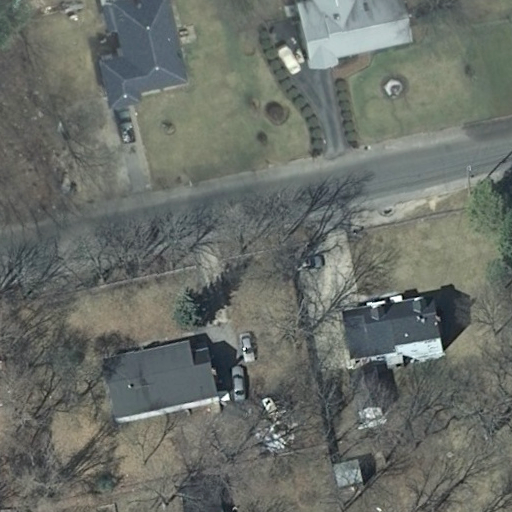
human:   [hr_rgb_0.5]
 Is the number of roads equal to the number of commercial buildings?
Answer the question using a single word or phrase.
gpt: no

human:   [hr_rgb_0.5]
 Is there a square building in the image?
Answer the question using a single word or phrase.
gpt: no

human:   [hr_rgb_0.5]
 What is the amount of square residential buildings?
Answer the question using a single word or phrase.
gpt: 0

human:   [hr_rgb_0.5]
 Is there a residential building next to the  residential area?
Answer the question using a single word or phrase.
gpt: yes

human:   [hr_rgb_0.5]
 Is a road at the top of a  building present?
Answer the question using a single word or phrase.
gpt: yes

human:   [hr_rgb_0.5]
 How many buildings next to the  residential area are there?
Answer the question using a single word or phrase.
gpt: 4

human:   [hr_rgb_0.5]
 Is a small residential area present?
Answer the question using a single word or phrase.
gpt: no

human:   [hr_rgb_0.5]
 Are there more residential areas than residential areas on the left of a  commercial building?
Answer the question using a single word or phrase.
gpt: yes

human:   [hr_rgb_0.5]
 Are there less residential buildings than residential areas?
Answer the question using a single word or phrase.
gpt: no

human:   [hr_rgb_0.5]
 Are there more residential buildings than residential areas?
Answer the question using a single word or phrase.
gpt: yes

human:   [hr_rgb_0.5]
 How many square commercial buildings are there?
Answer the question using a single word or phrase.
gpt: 0

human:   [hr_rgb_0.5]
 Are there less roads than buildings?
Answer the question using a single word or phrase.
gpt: yes

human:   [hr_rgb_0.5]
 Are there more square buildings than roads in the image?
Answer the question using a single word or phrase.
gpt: no

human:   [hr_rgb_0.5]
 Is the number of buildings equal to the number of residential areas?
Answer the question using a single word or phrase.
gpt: no

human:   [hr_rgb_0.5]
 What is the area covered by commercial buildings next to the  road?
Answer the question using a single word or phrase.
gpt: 0m2

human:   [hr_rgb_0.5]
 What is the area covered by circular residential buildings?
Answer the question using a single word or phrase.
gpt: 0m2

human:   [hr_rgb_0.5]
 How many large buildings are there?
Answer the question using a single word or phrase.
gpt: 0

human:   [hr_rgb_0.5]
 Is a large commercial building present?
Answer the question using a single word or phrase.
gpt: no

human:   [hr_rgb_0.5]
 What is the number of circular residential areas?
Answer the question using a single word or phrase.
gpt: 0

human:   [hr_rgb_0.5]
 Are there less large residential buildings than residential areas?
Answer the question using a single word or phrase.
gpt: yes

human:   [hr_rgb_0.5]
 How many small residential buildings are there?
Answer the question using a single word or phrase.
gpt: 2

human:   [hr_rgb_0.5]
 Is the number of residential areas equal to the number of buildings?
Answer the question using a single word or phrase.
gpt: no

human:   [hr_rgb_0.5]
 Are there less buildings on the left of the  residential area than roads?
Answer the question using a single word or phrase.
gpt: yes

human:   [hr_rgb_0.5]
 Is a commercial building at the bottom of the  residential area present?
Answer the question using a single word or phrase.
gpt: no

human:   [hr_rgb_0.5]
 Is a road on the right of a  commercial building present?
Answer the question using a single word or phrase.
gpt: no

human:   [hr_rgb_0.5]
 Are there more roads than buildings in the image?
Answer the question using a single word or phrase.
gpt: no

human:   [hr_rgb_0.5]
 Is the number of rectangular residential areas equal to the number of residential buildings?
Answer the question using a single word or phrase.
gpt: no

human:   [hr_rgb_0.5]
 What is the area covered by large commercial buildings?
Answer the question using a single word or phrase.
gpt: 0m2

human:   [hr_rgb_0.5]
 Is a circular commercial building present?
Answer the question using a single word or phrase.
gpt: no

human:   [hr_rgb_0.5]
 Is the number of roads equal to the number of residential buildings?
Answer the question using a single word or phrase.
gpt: no

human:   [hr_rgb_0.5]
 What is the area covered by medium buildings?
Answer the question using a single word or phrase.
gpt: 533m2

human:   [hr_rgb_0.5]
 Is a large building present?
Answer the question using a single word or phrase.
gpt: no

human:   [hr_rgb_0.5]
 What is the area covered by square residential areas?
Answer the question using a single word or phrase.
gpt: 0m2

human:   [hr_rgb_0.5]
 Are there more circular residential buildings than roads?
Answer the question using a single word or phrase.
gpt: no

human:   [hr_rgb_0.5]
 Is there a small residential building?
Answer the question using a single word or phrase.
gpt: yes

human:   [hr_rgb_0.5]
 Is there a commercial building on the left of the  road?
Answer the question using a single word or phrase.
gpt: no